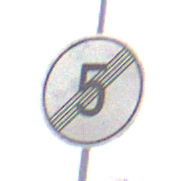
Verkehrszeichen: EndeGeschwindigkeit5
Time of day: MorningAfternoon
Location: Outdoor (Suburban)
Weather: PartlyCloudy
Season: NotSpecified
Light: Natural